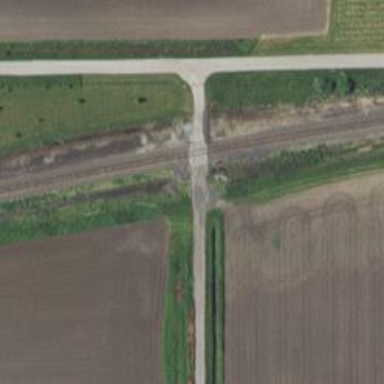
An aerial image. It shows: Railway track.